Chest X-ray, PA view. Patient: 49 years old, sex M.
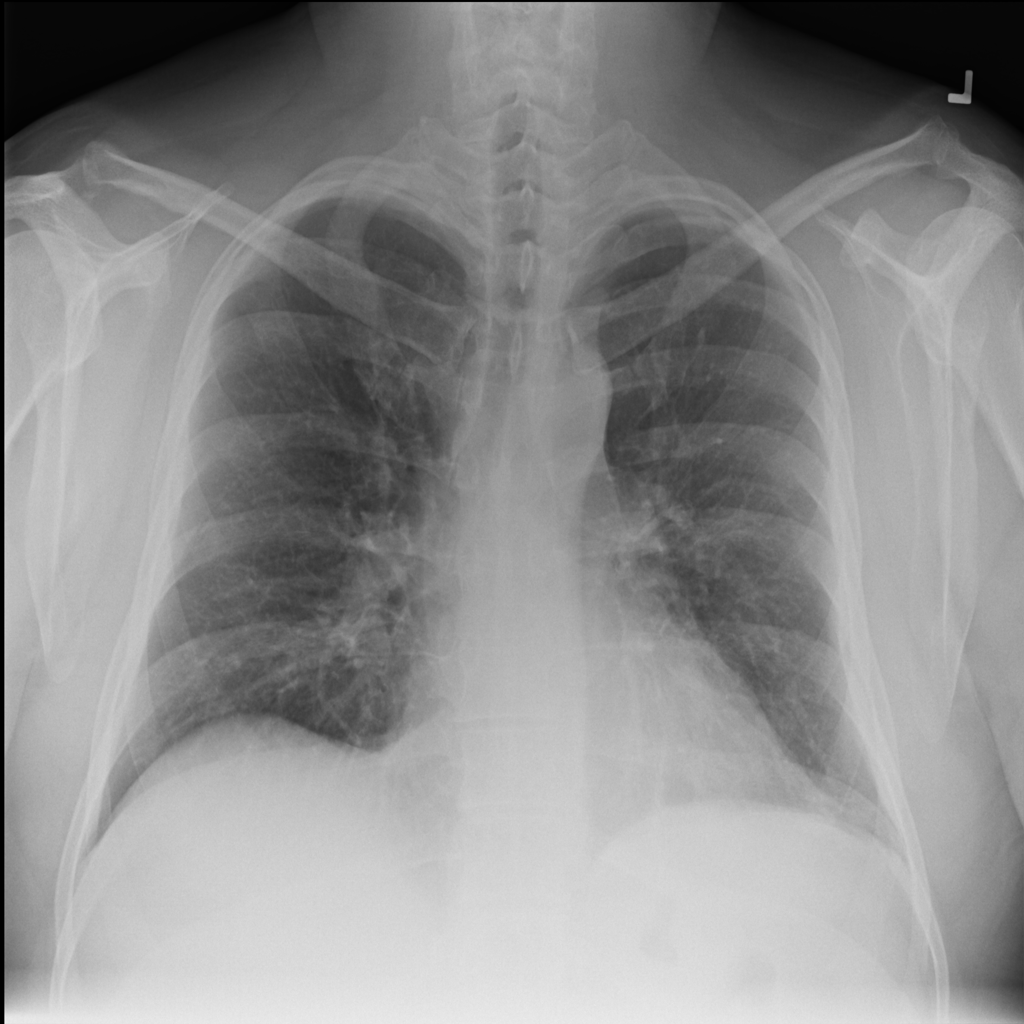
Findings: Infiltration